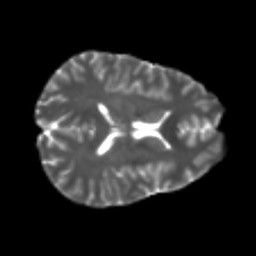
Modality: T2w
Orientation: axial
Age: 22
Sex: male
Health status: healthy
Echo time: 0.074 s